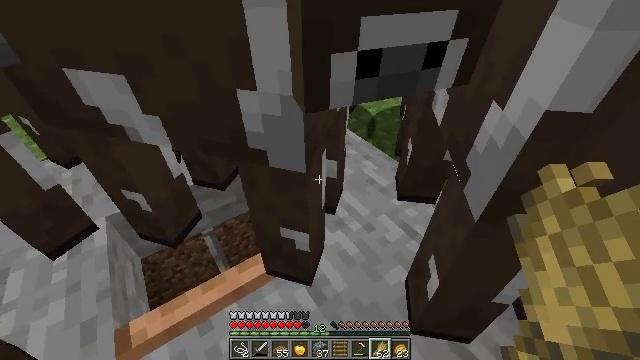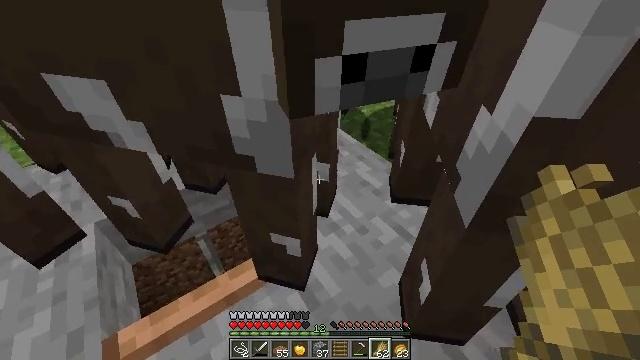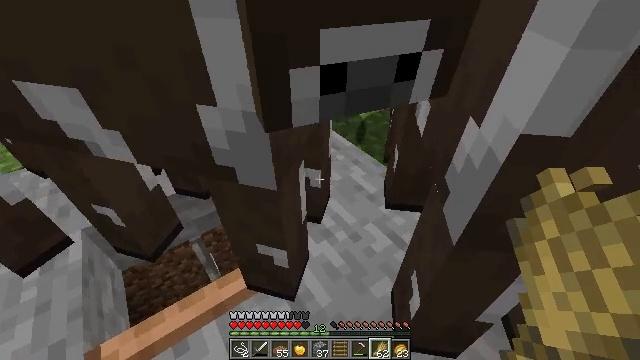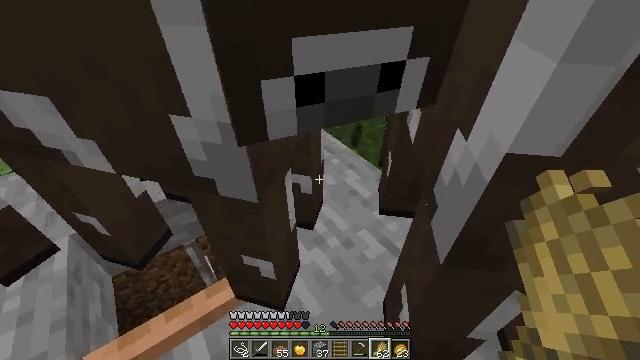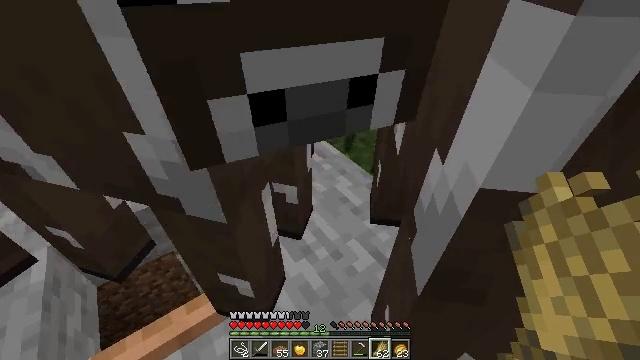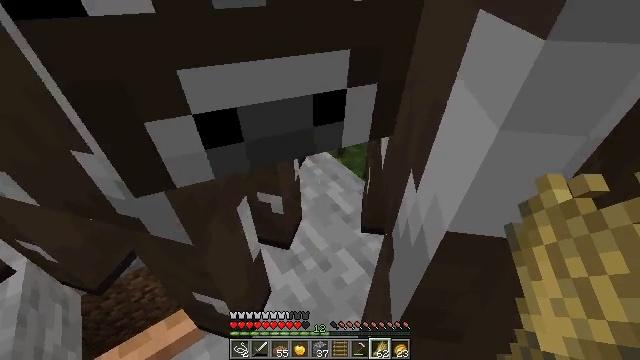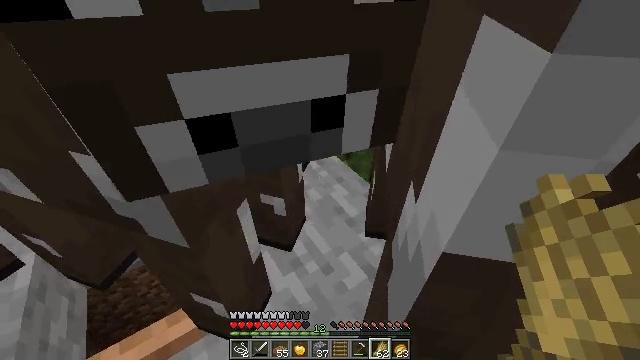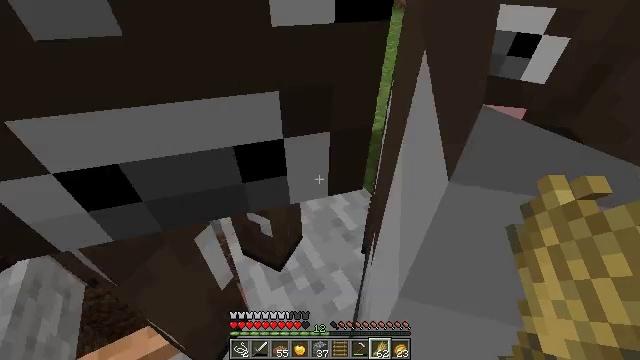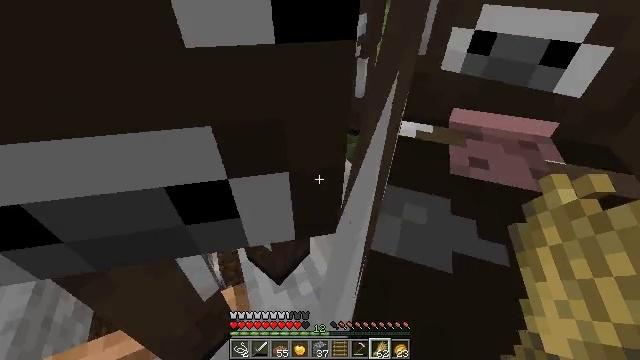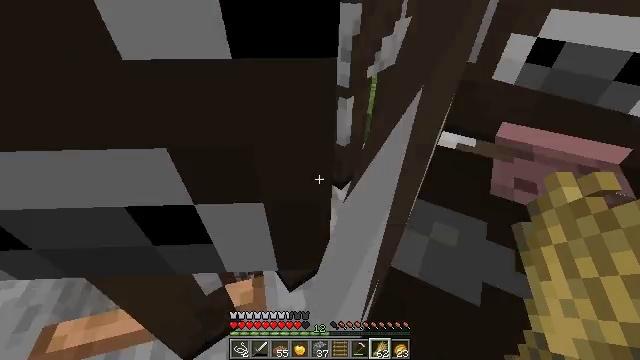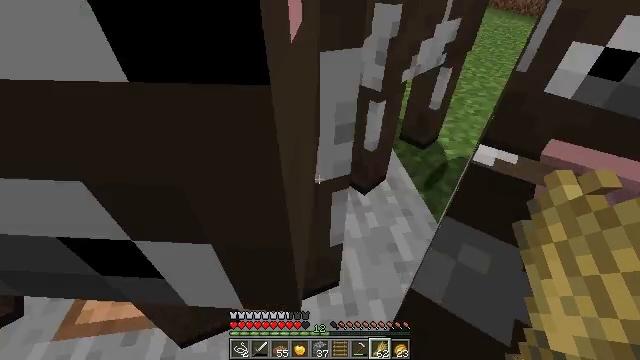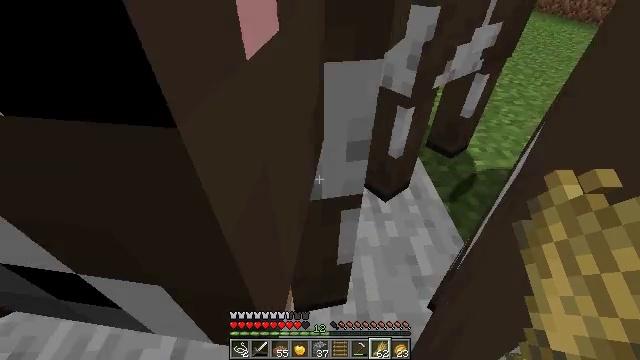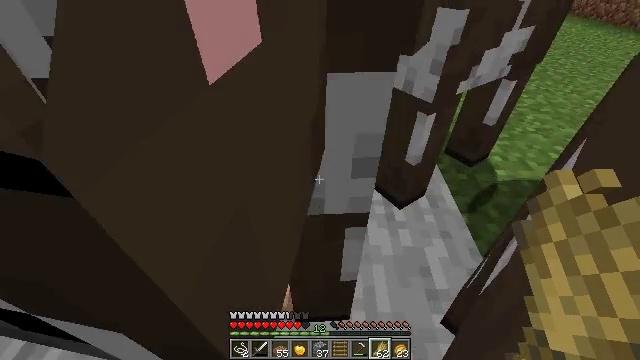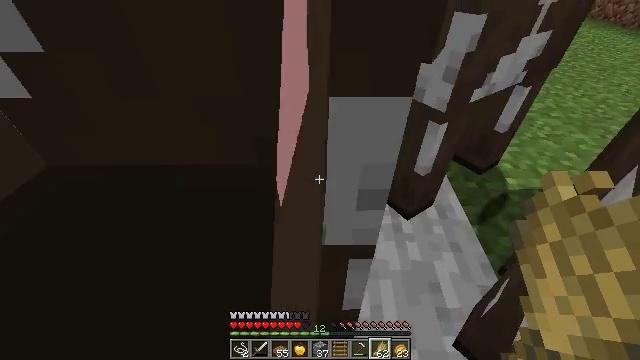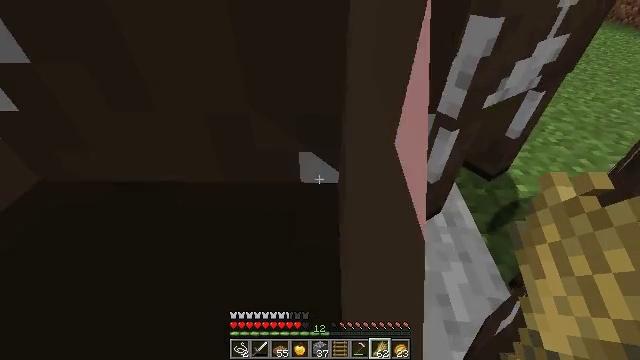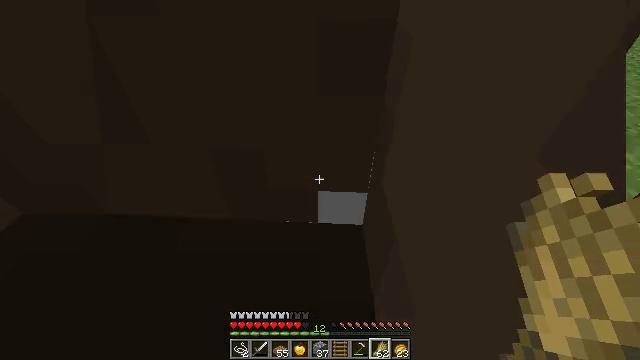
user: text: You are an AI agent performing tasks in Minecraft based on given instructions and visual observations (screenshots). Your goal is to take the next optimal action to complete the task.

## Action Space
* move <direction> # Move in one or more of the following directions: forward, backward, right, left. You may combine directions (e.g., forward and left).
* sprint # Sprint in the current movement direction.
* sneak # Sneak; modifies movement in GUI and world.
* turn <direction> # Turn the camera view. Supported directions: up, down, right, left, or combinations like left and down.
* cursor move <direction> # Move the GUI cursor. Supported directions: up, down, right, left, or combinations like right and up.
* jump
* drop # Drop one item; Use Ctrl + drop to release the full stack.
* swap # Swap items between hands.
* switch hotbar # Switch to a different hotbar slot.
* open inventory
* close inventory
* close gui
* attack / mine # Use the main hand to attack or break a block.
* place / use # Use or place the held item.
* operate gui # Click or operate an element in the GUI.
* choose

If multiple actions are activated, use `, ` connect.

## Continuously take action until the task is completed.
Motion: motion action
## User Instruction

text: Break the jungle trapdoor to collect it.
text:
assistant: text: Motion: move forward and move right, sneak, turn right
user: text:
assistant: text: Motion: move forward and move right, sneak
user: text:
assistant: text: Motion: move forward and move right, sneak
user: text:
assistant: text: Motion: move forward and move right, sneak
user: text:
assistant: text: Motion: move forward and move right, sneak
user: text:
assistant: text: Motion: move forward and move right, sneak, turn left
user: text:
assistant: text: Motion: move forward and move right, sneak, turn left
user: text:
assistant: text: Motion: move forward and move right, sneak, turn left
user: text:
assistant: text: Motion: move forward and move right, sneak, turn left
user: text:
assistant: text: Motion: move forward and move right, sneak, turn left
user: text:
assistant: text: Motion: move forward and move right, sneak, turn left
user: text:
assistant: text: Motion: move forward and move right, sneak, turn left
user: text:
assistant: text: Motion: move forward and move right, sneak
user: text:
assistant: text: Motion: move forward and move right, sneak, turn left
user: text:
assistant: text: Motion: move forward and move right, sneak, turn left
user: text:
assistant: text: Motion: move forward and move right, sneak, turn left
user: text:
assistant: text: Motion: move forward and move right, sneak, turn left
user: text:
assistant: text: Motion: move forward and move right, sneak, turn left
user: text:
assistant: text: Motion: move forward and move right, sneak, turn left
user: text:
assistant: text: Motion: move forward and move right, sneak, turn left
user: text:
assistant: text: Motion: move right, sneak
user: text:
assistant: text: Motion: move right, sneak
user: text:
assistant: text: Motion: move right, sneak, turn right
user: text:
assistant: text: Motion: sneak, turn right
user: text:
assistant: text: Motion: sneak, turn right
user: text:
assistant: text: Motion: sneak
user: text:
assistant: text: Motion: sneak
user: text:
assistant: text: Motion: sneak
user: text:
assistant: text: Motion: move right, sneak
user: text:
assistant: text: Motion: move right, sneak